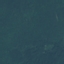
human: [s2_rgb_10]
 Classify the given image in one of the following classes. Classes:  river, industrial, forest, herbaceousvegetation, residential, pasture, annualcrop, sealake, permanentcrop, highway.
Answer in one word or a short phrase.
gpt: Forest